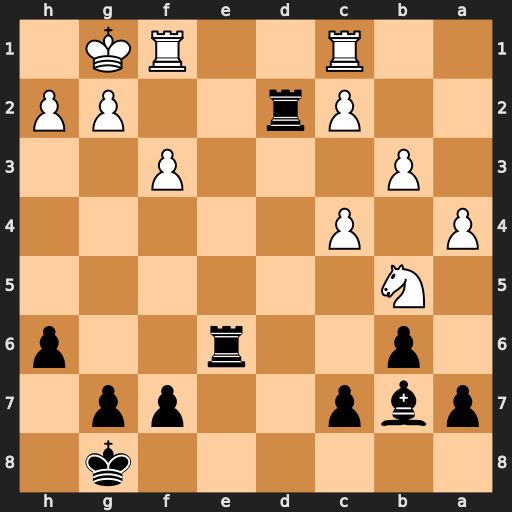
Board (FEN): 6k1/pbp2pp1/1p2r2p/1N6/P1P5/1P3P2/2Pr2PP/2R2RK1
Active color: b
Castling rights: -
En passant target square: -
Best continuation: Ree2 Rfd1 Rxg2+